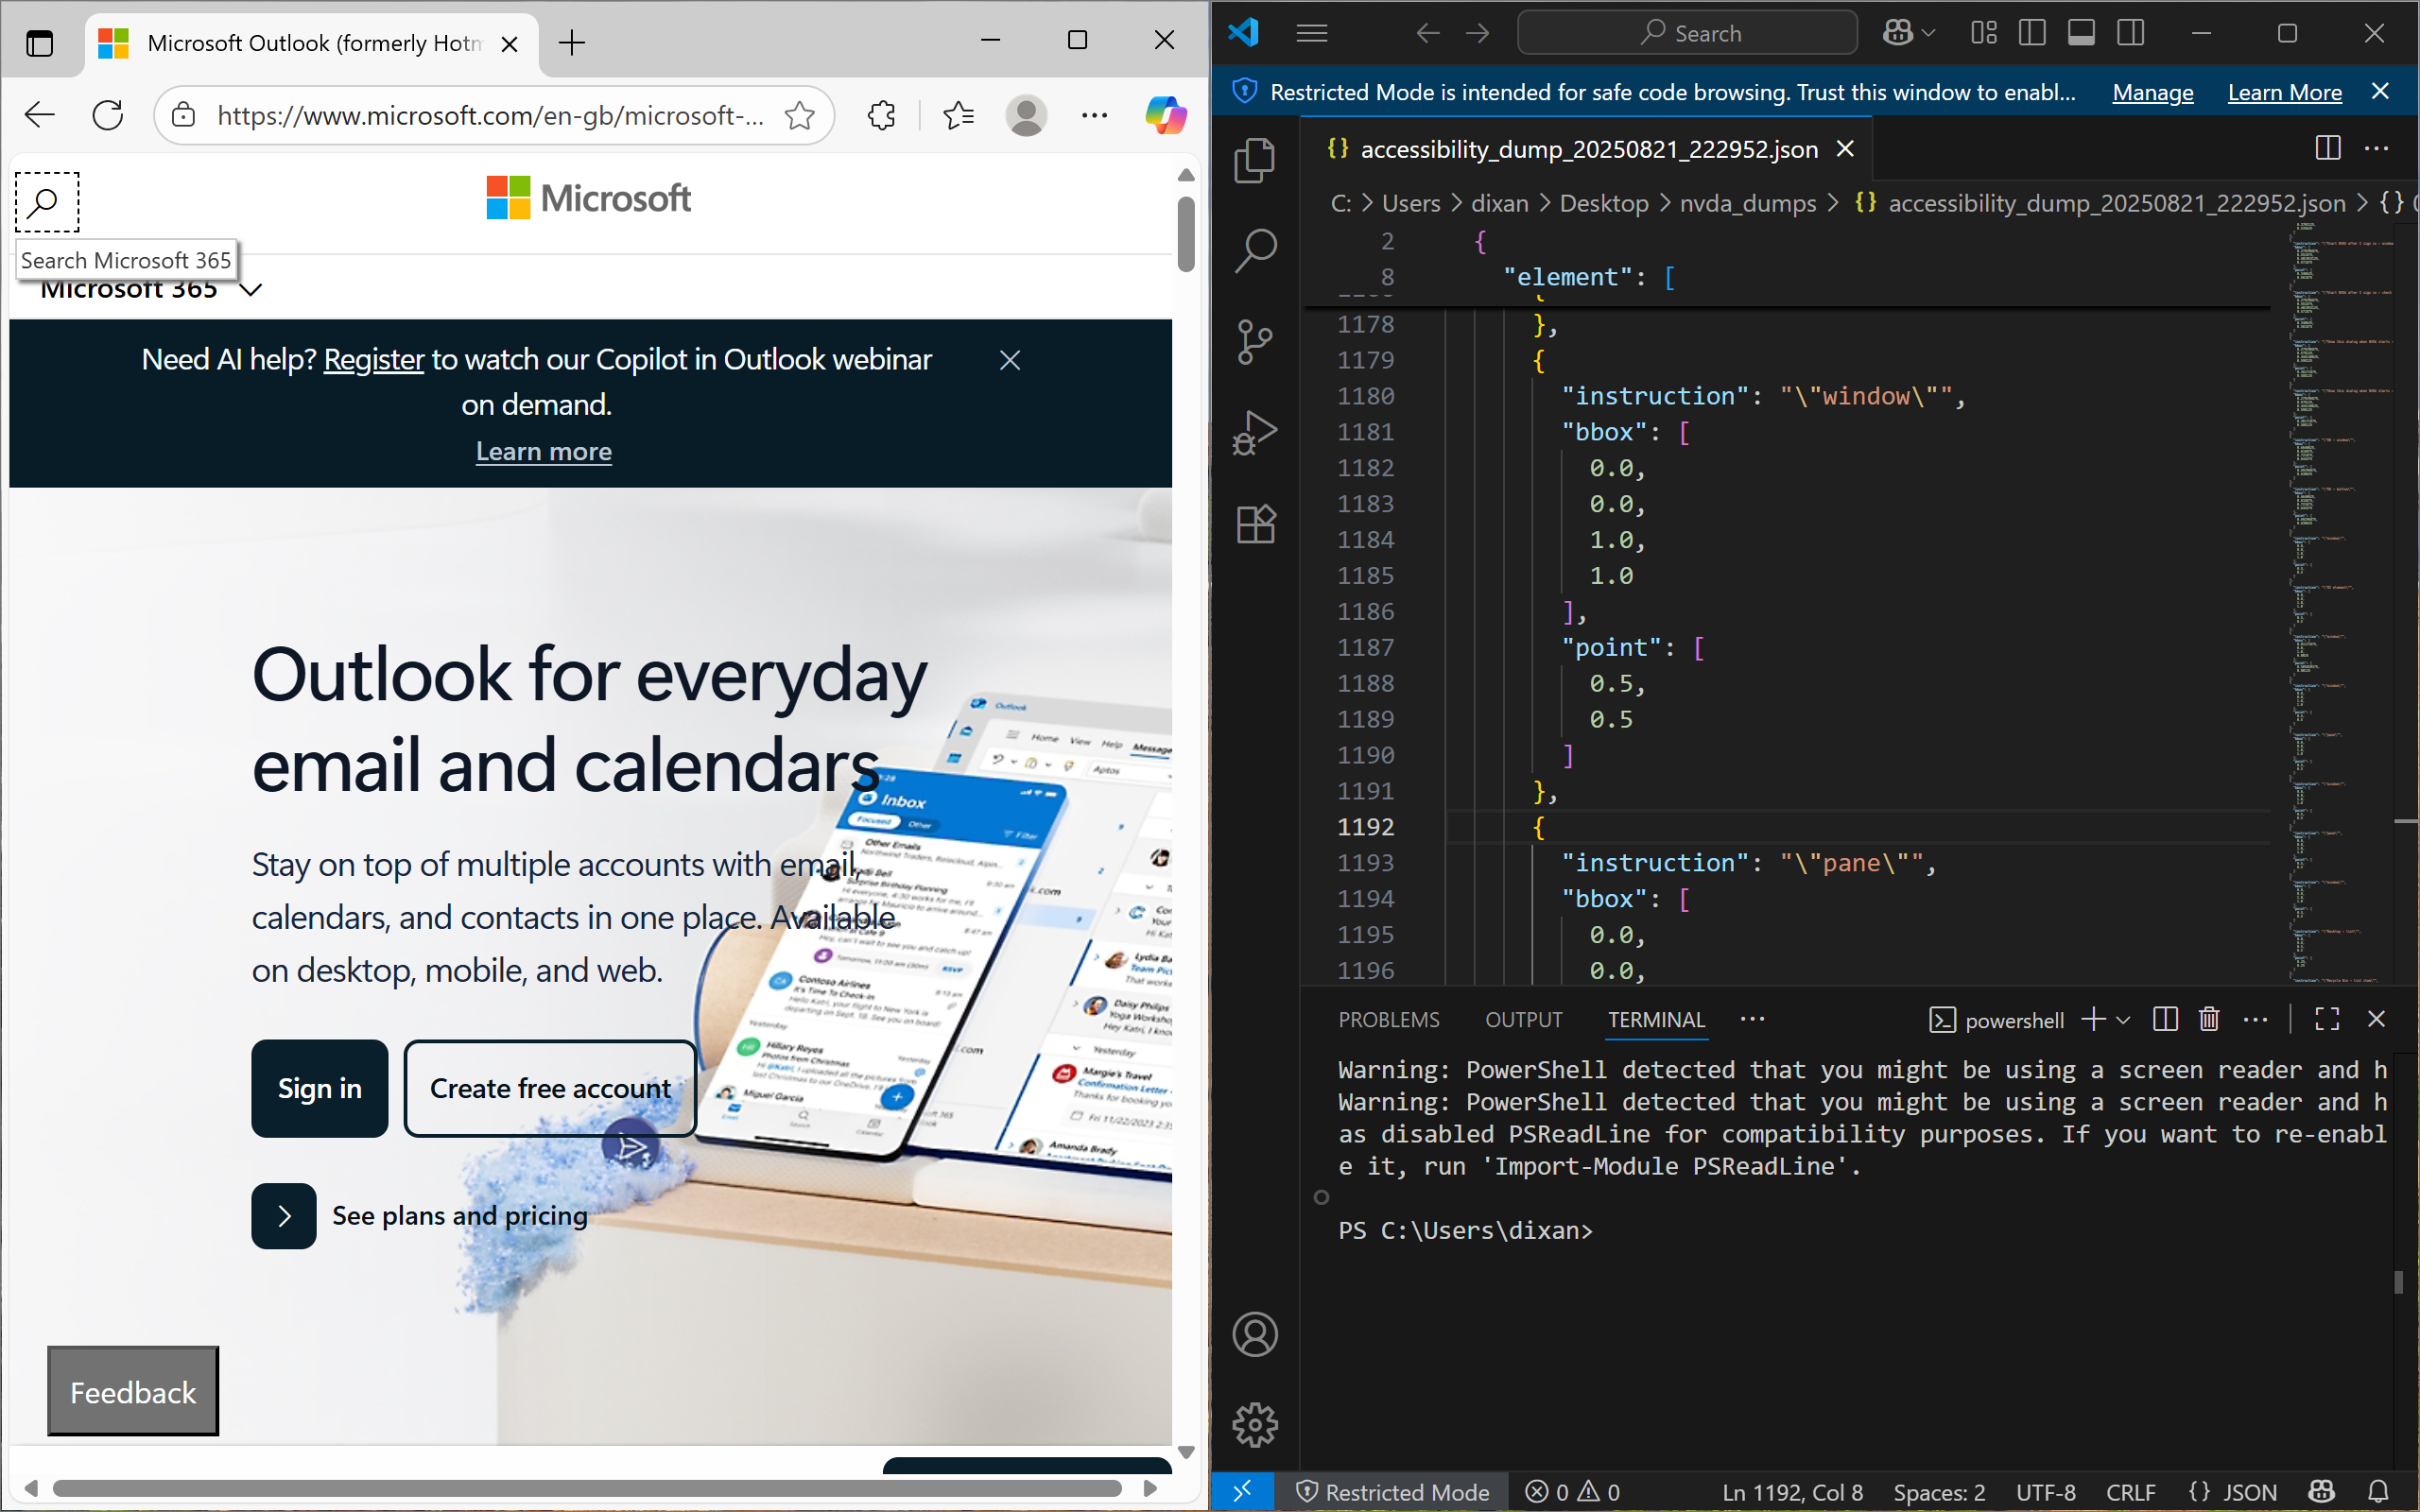
UI elements on screen:
"Desktop - window"
"Microsoft Outlook (formerly Hotmail): Free email and calendar | Microsoft 365 - window"
"System - menu bar - Contains commands to manipulate the window"
"System - menu item"
"title bar"
"Minimise - button - Moves the window out of the way"
"Maximise - button - Makes the window full screen"
"Close - button - Closes the window"
"window"
"Taskbar - pane"
"pane"
"Running applications - pane"
"window"
"UI element"
"window"
"UI element"
"accessibility_dump_20250821_222952.json - Visual Studio Code - window"
"accessibility_dump_20250821_222952.json - Visual Studio Code - pane"
"pane"
"Minimize - button"
"Maximize - button"
"Restore - button"
"Close - button"
"pane"
"accessibility_dump_20250821_222952.json - Visual Studio Code - document"
"section"
"pane"
"Microsoft Outlook (formerly Hotmail): Free email and calendar | Microsoft 365 - Microsoft Edge - ..."
"region"
"Minimise - button"
"Maximise - button"
"Restore - button"
"Close - button"
"region"
"Tab bar - tab control"
"Tab actions menu - button"
"region"
"Microsoft Outlook (formerly Hotmail): Free email and calendar | Microsoft 365 - tab - microsoft.com"
"region"
"New Tab - button - New tab (Ctrl+T)"
"region"
"Search tabs - button"
"App bar - tool bar"
"region"
"Back - button - Press to go back (Alt+Left arrow), or open context menu to see history"
"Forward - button - Press to go forward (Alt+Right arrow), or open context menu to see history"
"Refresh - button - Refresh (Ctrl+R)"
"Home - button"
"grouping"
"View site information - button - Secure"
"Address and search bar - edit - Search or enter web address"
"region"
"Extensions - button"
"region"
"Favourites - button - Favourites (Ctrl+Shift+O)"
"School Profile - button - School"
"Settings and more (Alt+F) - button"
"Copilot (Ctrl+Shift+.) - button"
"Saved Tab Groups - tool bar"
"Tab groups - button"
"Separator - separator"
"Import favourites - button"
"Separator - separator"
"Main hub | Algorithms and Data - button - https://uob-cs-algorithms-ii.github.io"
"Menu containing hidden favourites - button - Hidden favourites"
"Other favourites - button"
"Separator - separator"
"region"
"Tab actions menu - button"
"region"